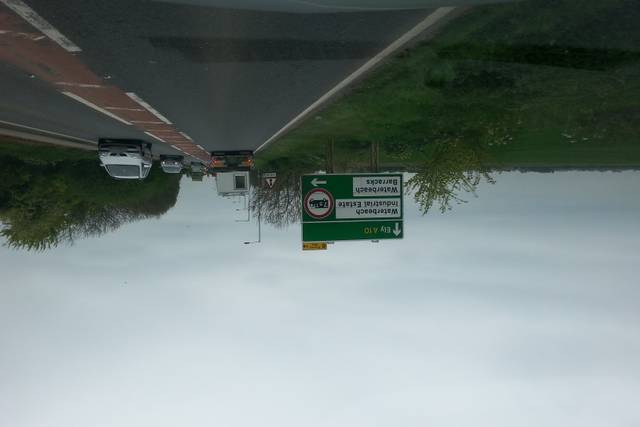
Region: United Kingdom
Coordinates: 52.27, 0.1793